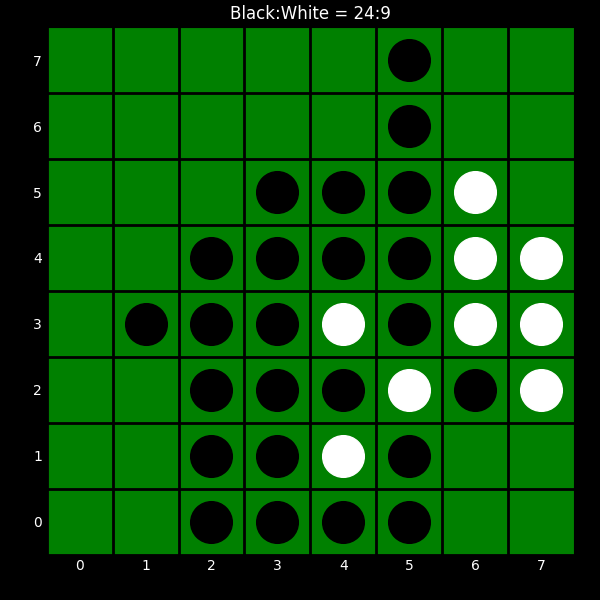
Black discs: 24
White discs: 9